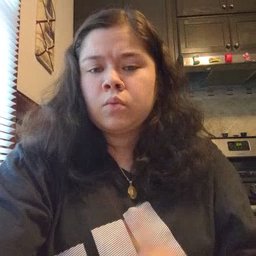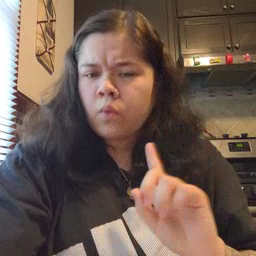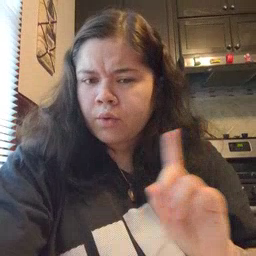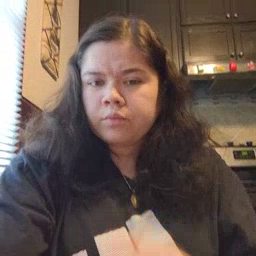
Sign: where